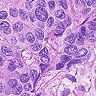
Metastatic tissue present: yes